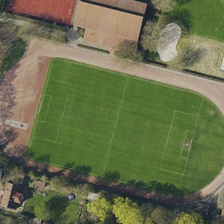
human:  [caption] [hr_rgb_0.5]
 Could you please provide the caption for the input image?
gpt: many trees are planted around the football field .

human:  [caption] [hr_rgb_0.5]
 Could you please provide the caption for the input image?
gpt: on the side of the football field, there is a brown roof house .

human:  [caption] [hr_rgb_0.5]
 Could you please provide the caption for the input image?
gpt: many trees are planted around the football field .

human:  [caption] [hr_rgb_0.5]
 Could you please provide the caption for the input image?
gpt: on the side of the football field, there is a brown roof house .

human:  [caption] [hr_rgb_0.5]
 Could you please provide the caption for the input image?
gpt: many trees are planted around the football field .